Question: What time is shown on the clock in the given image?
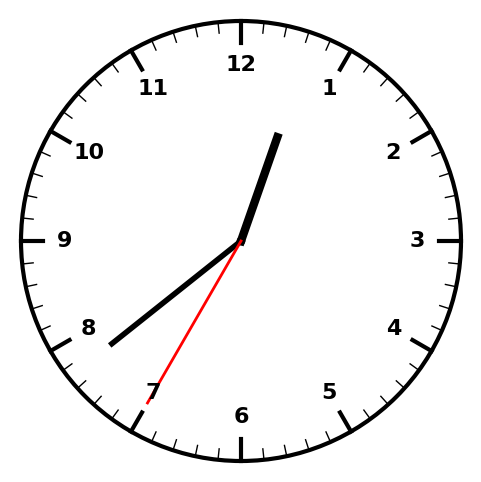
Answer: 12:38:35